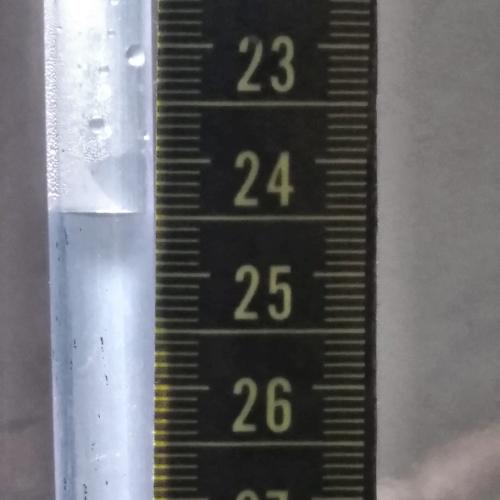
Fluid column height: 24.5 cm